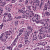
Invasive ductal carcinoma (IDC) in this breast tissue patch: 1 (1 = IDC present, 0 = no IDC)